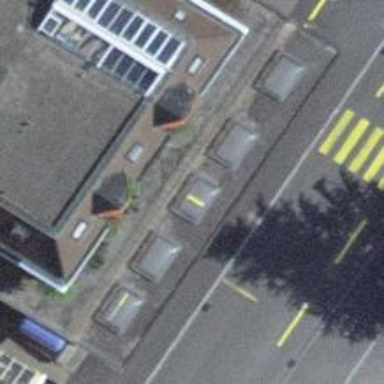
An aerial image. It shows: Bus stop with platform for public transport.